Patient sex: F
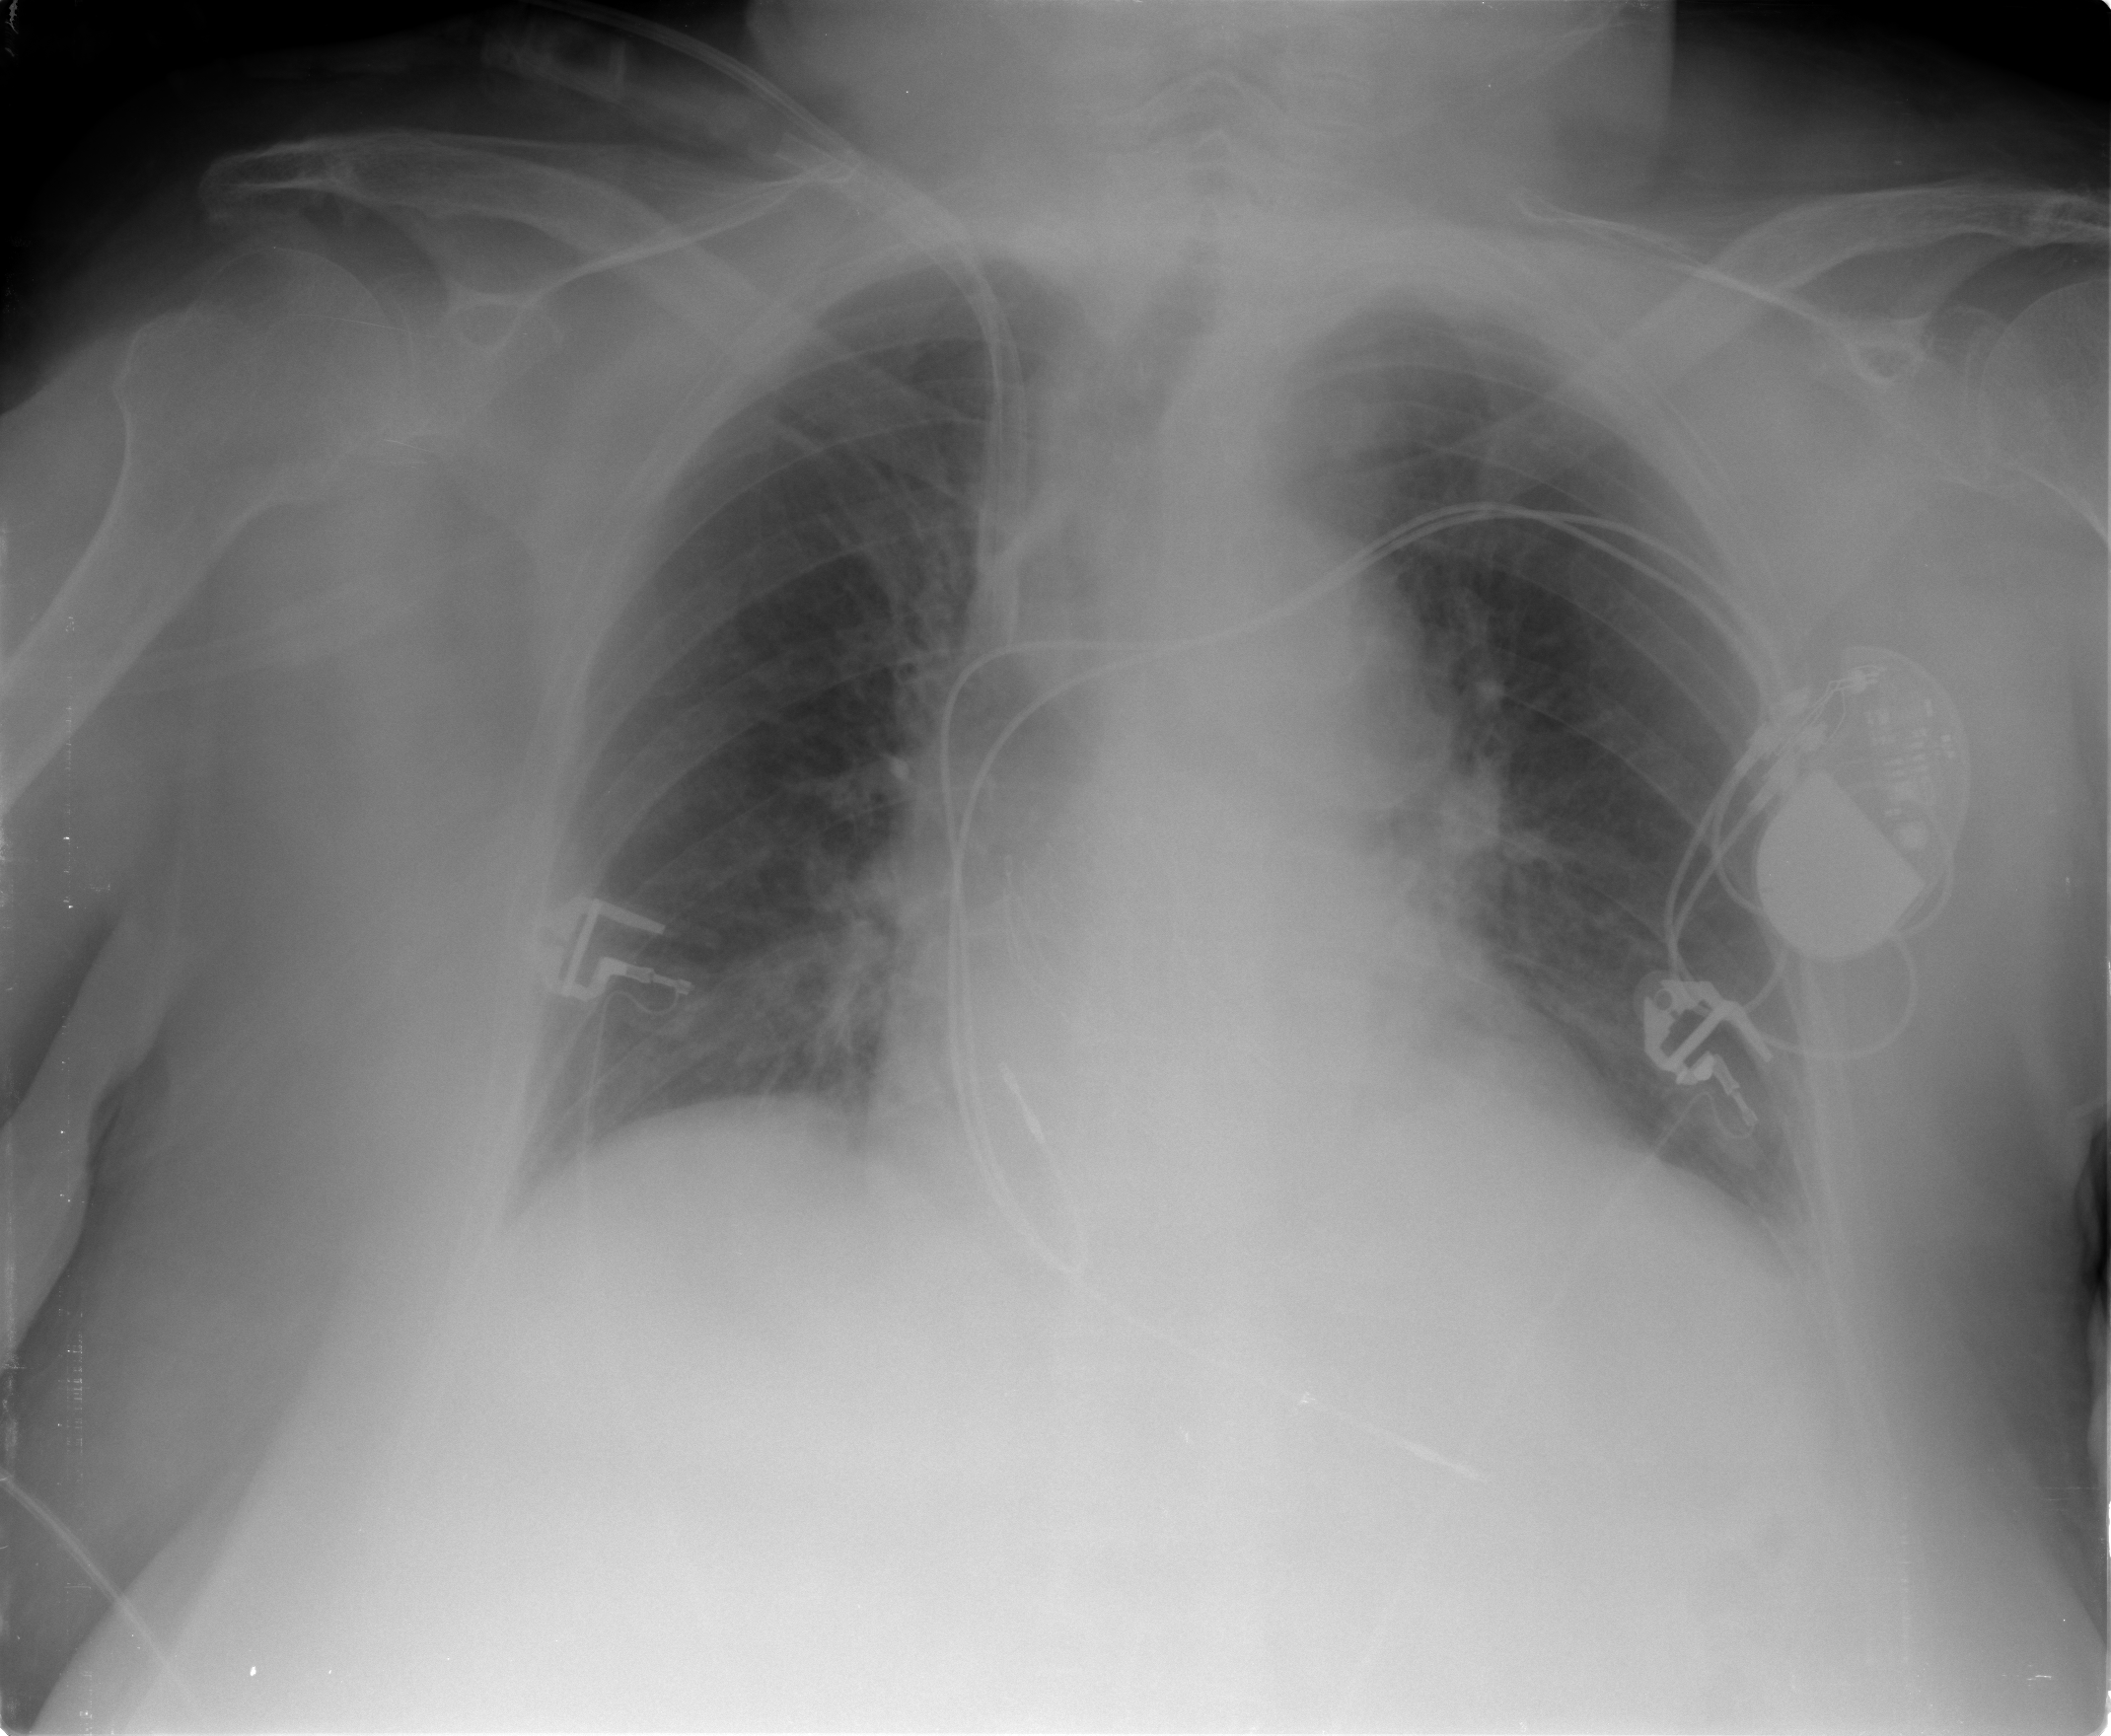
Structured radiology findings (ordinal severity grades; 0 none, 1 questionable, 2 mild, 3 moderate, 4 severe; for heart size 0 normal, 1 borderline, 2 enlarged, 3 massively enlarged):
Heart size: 1
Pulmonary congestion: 2
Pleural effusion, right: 1
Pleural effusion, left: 2
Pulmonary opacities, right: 0
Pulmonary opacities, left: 0
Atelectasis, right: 1
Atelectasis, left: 1